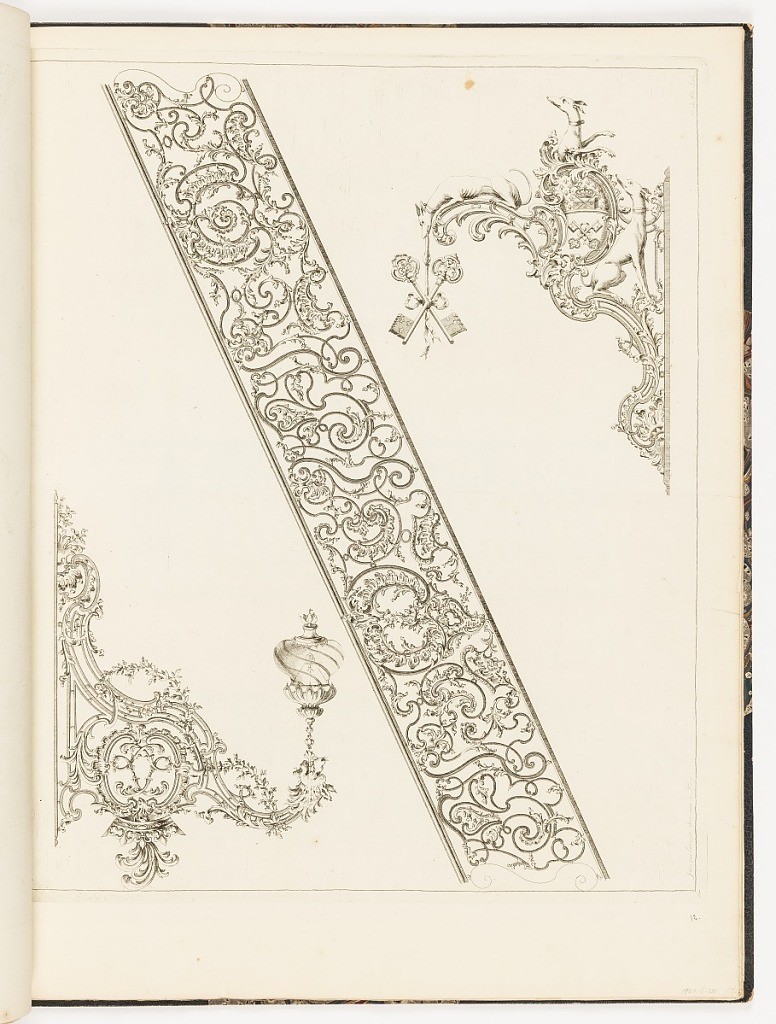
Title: Three Designs for Decorative Ironwork
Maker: Jean Lamour, French, 1698–1771
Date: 1759–68
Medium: Etching and engraving on laid paper
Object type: Print
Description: Three designs for decorative ironwork, two hanging lanterns with their brackets, lower left and upper right with a section of a banister in the center. The decorative ironwork features rococo ornament and motifs, including c-scrolls, acanthus leaves, shells, and fleurons. The lower left hanging lantern bracket features a creature's head, garlands of flowers, interlaced L's topped with a crown and rococo ornament and motifs. The upper right hanging lantern features three dogs, crossed keys and fleurs-de-lys with rococo ornament and motifs. The plate is signed.